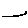
Label: line